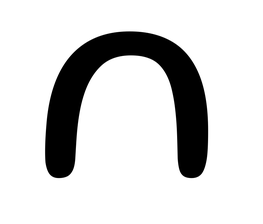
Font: Gluten_Light